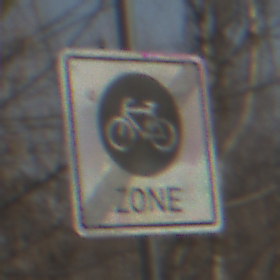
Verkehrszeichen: EndeFahrradzone
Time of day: MorningAfternoon
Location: Outdoor (Nature)
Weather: Clear
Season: Winter
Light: Natural